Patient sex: M
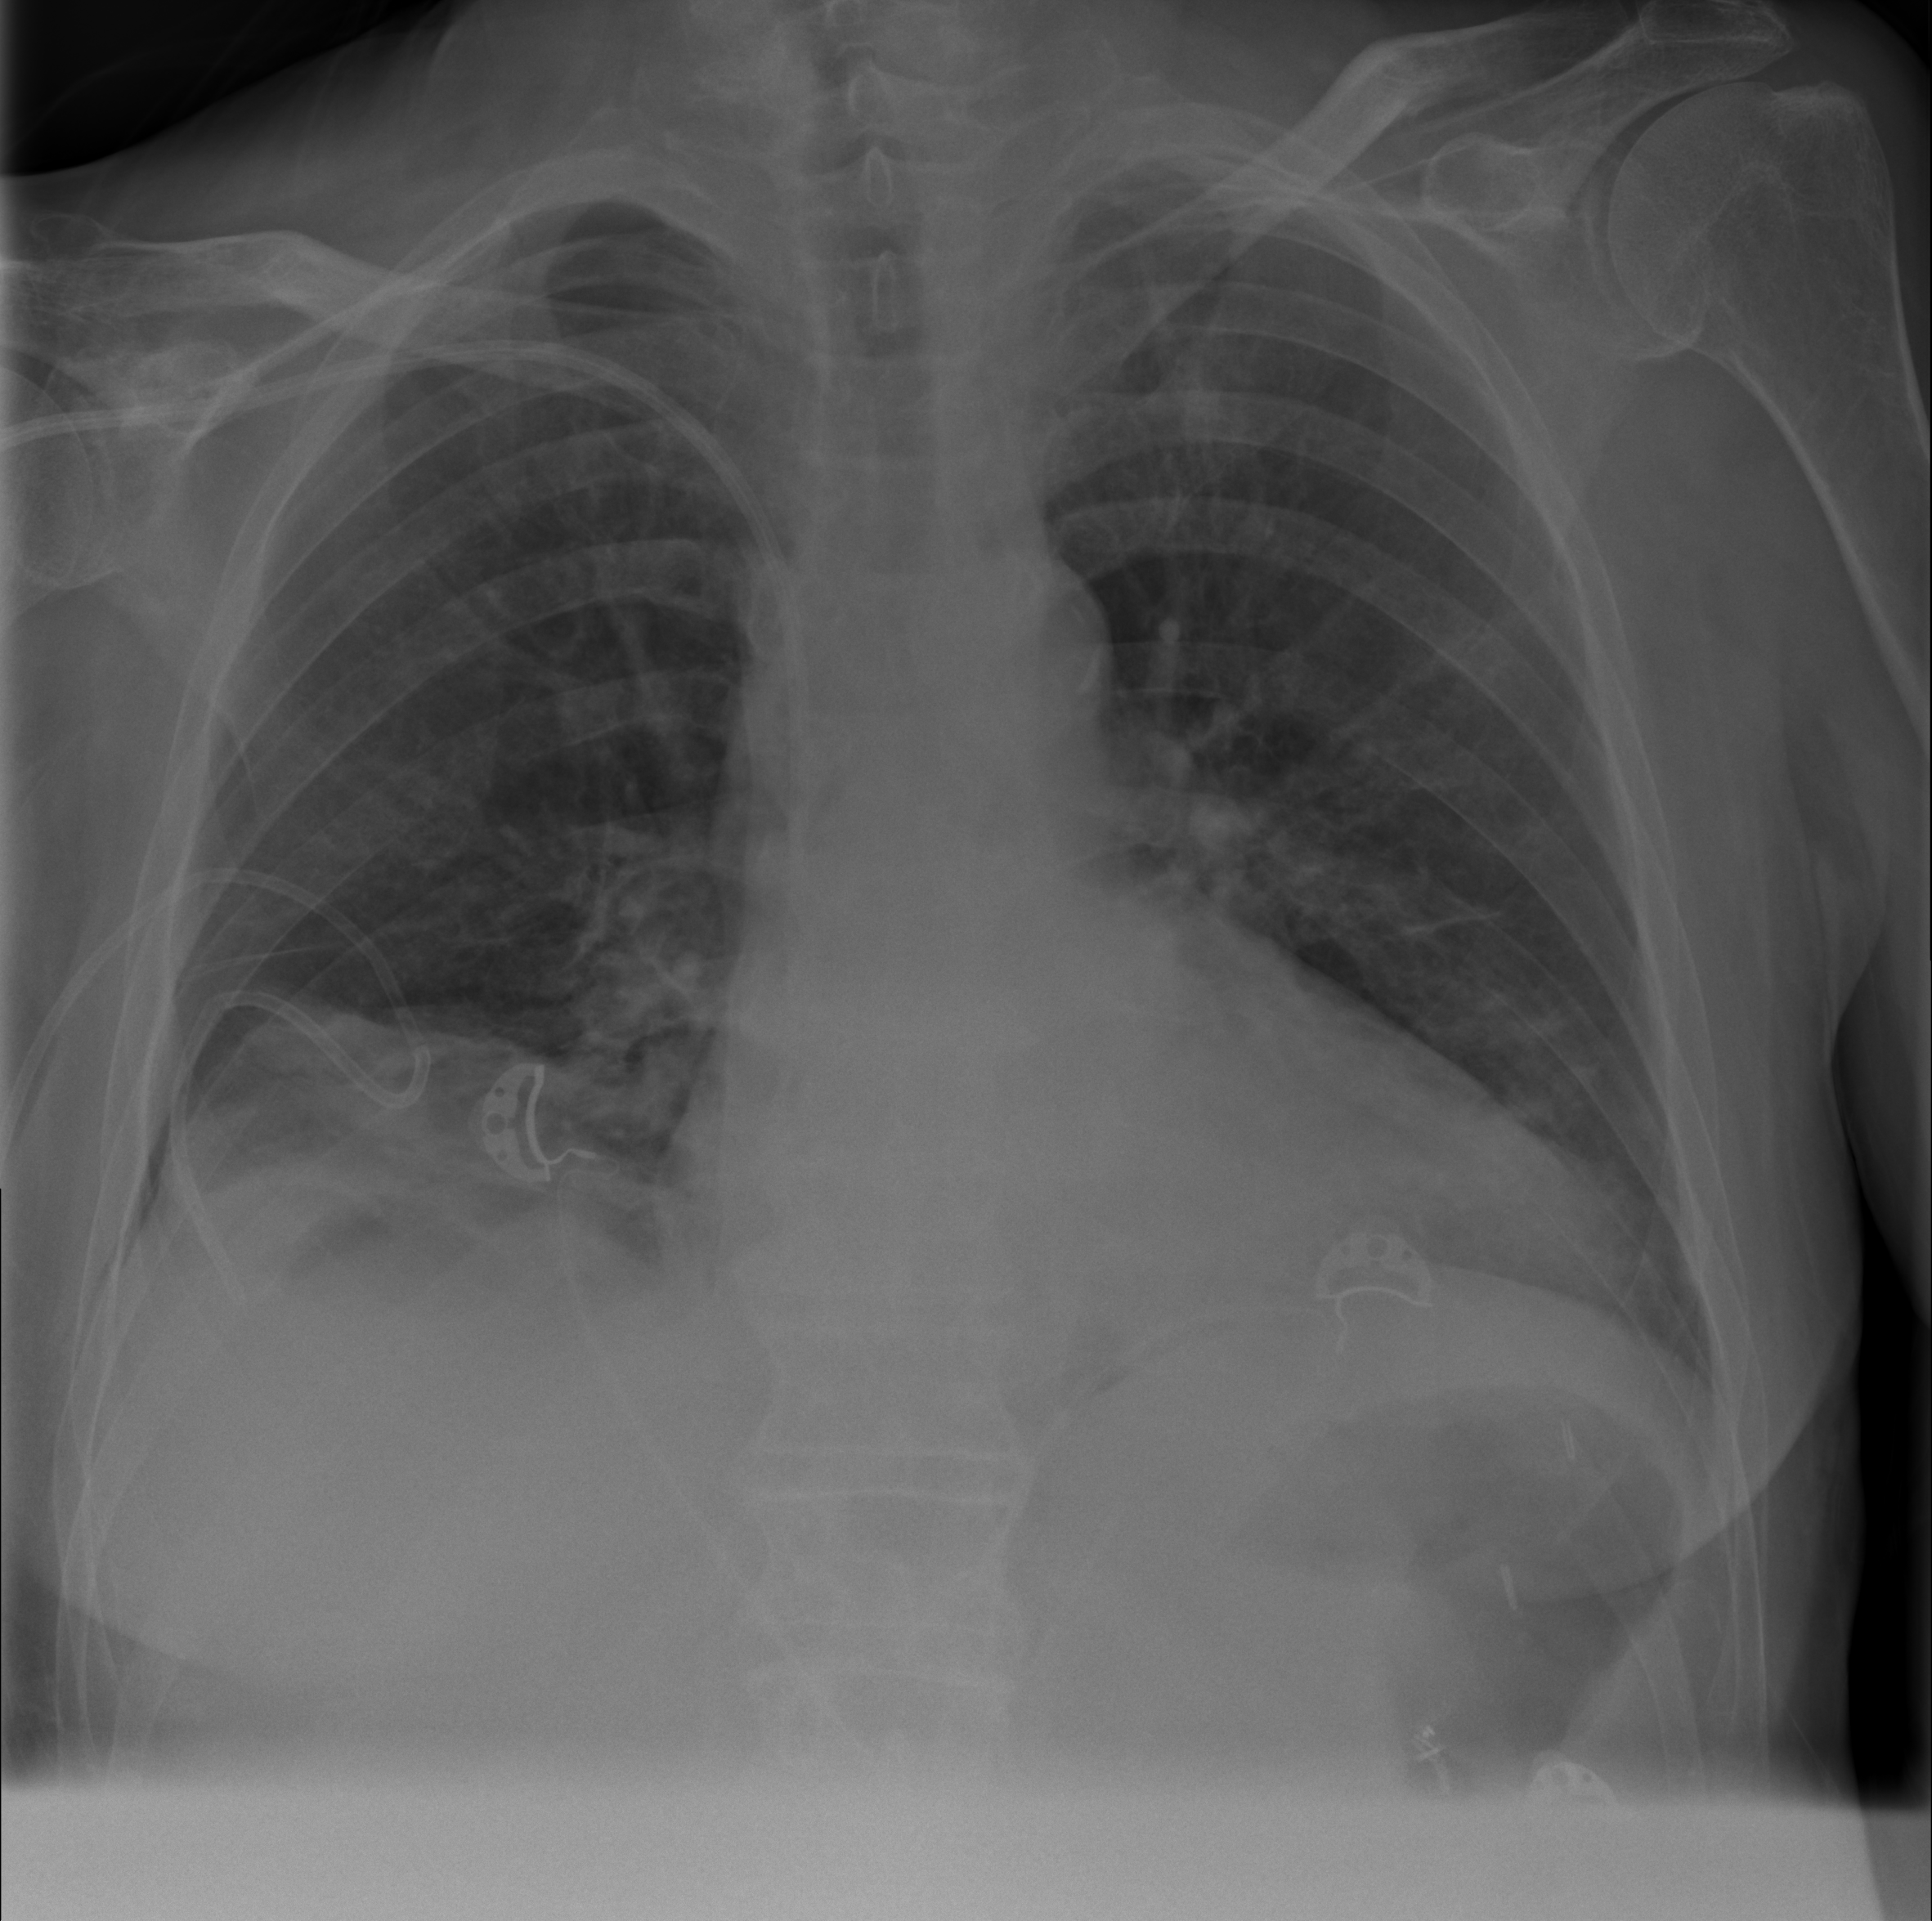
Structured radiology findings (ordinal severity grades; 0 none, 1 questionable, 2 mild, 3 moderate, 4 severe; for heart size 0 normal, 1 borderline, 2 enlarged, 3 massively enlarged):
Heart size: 1
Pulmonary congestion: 0
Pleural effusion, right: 2
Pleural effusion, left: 0
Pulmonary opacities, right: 0
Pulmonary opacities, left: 0
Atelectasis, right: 2
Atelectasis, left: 0